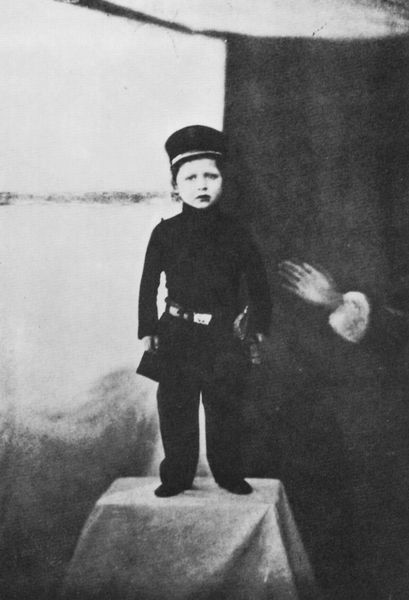
Titel: Prinz Arthur
Künstler: Englischer Photograph
Schlagwörter: dunkel, hand, kopf, mann, schatten, weiß, finger, geste, grau, hell, hintergrund, hut, kleid, licht, schwarz, stuhl, tisch, blick, gürtel, tuch, anzug, hose, jacke, jung, kappe, mütze, wand, arm, blass, gesicht, halten, pelz, stehen, ärmel, bildnis, hände, portrait, porträt, tischdecke, tischtuch, vorhang, pose, stehend, tücher, decke, kind, mutter, traurig, beine, haltung, schuhe, klein, ausdruck, atelier, laken, podest, junge, hoch, foto, fotografie, photographie, knabe, bub, schwarz-weiß, militär, säbel, uniform, soldat, leinwand, matrose, manschette, tasche, matrosenanzug, photo, frontalansicht, hilfe, marine, block, fotographie, aufnahme, unglücklich, erhöhung, ordentlich, sxhwarz, ängstlich, photograohie, uniorm, bubu